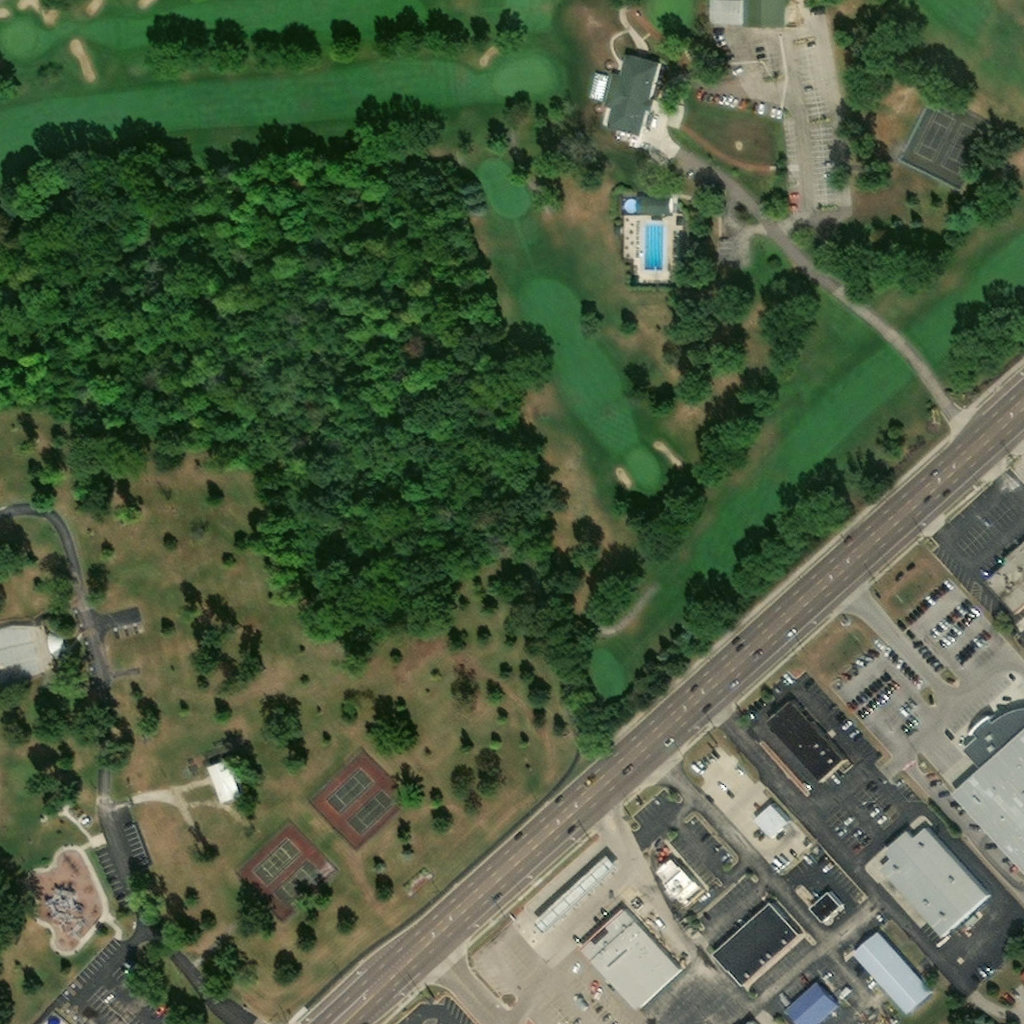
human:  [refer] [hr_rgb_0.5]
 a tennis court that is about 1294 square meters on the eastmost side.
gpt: <box>[[88, 10, 96, 18, 0]]</box>